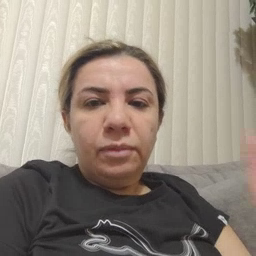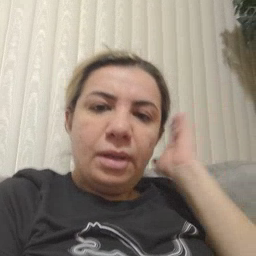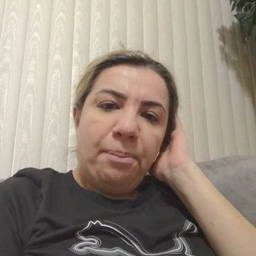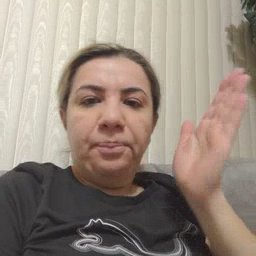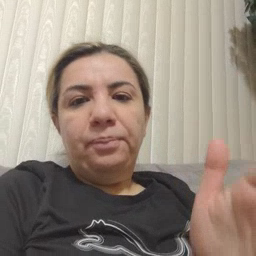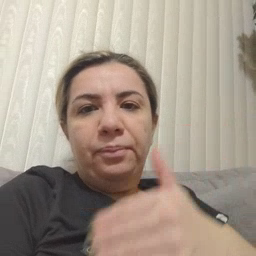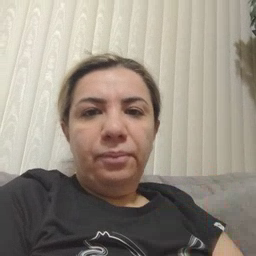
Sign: bedroom